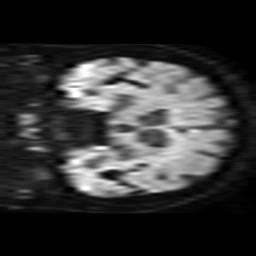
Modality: TRACE
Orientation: coronal
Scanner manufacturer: philips
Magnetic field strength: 3 T
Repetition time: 4.654 s
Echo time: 0.07459 s